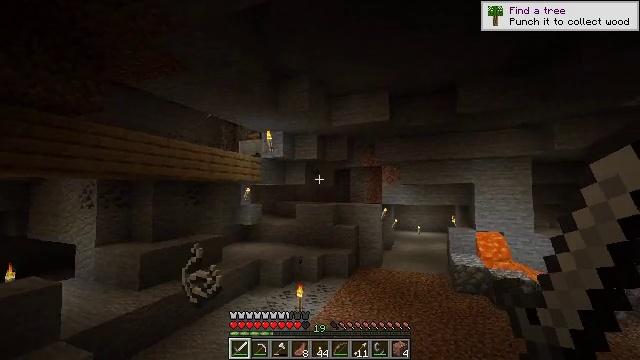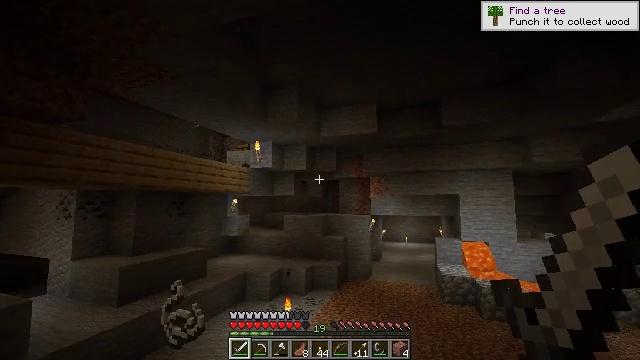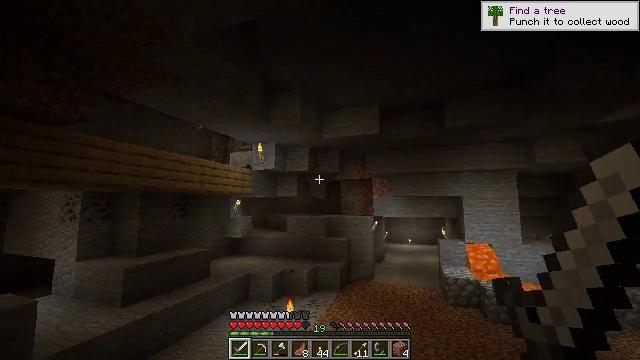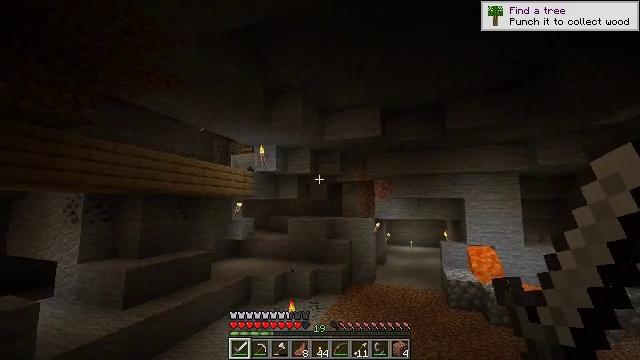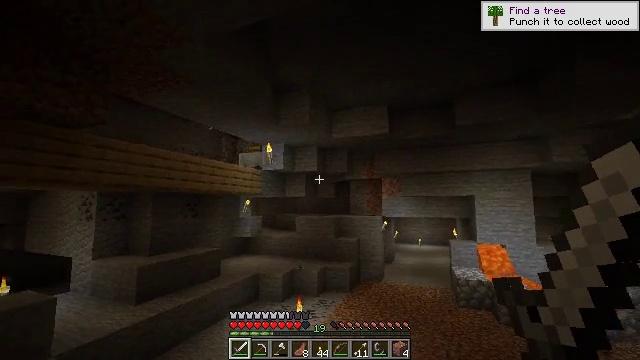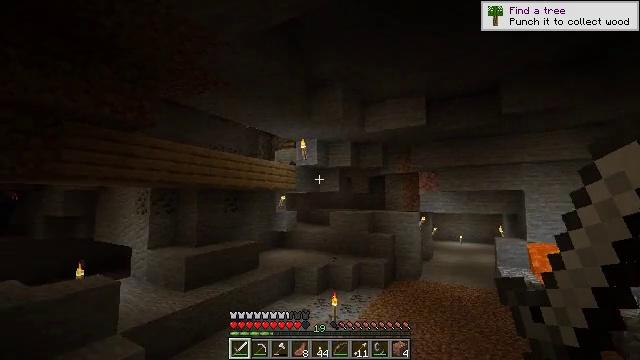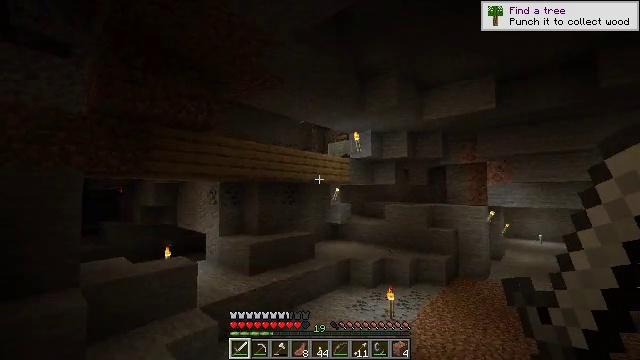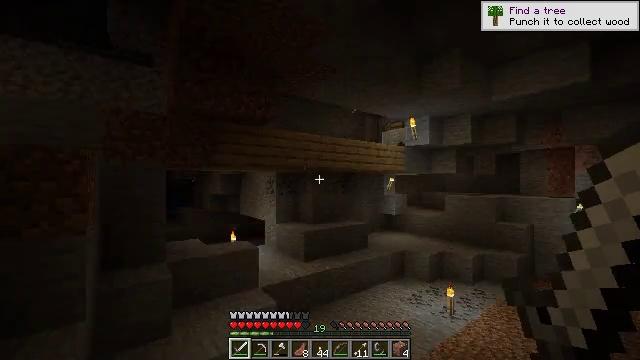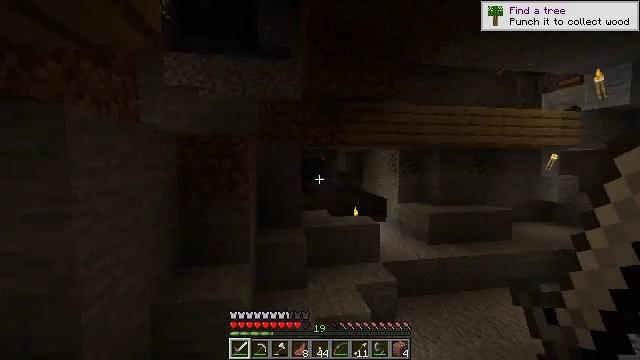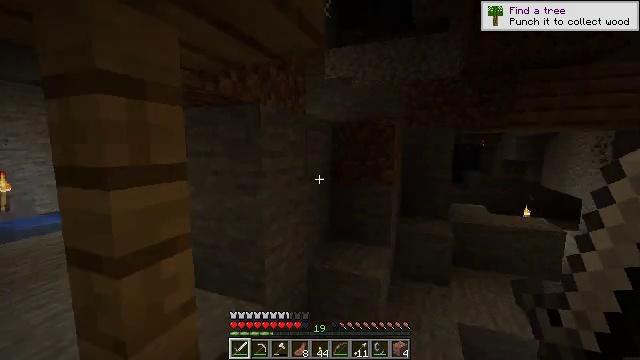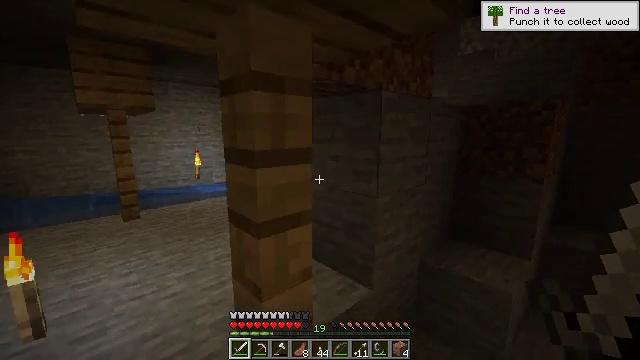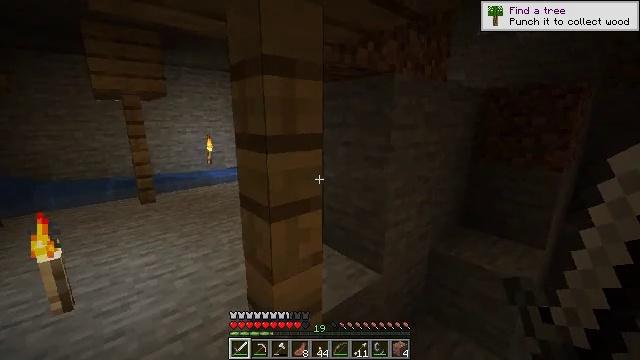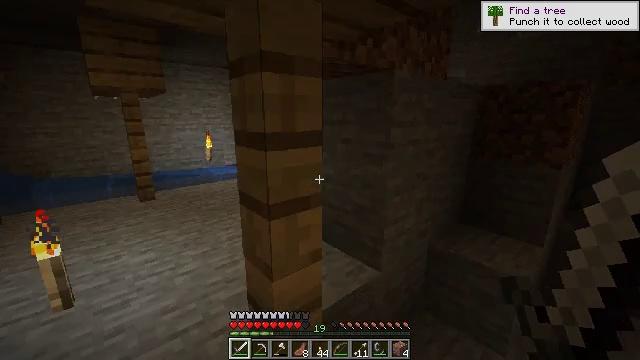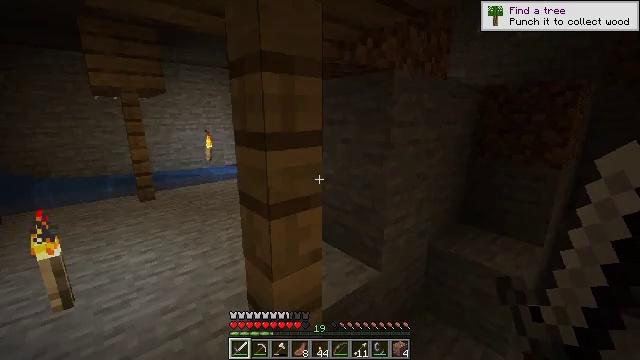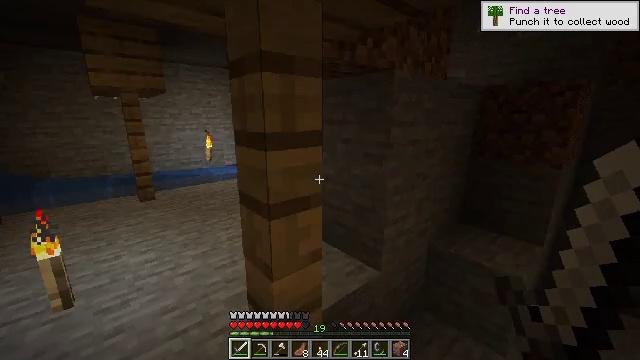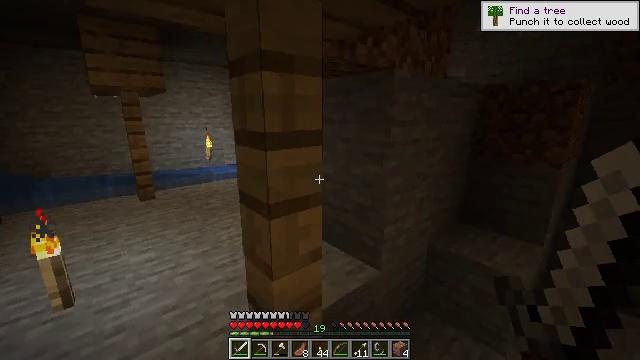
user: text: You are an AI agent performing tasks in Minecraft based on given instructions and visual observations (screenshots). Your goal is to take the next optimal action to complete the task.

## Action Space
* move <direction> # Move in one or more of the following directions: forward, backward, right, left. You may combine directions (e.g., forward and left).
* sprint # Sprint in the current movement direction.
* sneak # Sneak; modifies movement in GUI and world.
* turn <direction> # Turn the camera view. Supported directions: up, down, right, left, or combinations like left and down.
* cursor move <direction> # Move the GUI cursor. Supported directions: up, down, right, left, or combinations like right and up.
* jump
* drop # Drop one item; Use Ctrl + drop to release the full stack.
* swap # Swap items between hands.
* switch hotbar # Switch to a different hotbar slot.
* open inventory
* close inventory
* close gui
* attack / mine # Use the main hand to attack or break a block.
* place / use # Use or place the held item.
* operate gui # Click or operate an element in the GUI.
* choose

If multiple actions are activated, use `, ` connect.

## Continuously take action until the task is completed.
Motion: motion action
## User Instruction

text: Break the cobweb with a sword.
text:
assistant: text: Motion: turn right and up
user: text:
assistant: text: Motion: no_op
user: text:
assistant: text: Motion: no_op
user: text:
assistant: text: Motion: turn left
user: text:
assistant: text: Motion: turn left and down
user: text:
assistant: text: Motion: turn left and down
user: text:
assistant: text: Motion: turn left and down
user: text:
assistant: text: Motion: turn left and down
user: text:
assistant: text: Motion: turn left and down
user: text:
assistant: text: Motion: turn left and down
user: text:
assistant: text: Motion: turn left and down
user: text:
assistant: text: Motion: no_op
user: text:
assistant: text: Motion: no_op
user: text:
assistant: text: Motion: no_op
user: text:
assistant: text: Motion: no_op
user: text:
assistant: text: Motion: turn left and up
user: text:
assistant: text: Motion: turn left and up
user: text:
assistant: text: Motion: move forward, turn left and up
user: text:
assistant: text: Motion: move forward, turn left and up
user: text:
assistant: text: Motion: move forward, turn up
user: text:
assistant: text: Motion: move forward and move left
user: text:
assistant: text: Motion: move forward and move left
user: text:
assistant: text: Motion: move forward and move left
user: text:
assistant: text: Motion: move forward
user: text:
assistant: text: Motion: move forward
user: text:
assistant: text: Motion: no_op
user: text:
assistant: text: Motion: no_op
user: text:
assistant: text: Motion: no_op
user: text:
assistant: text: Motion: move forward, turn right and up
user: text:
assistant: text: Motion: move forward, turn right and down